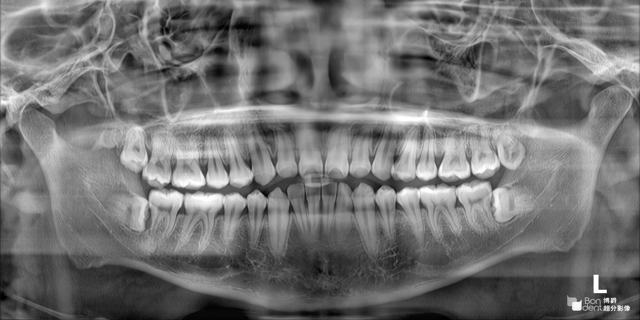
adult